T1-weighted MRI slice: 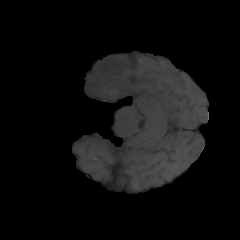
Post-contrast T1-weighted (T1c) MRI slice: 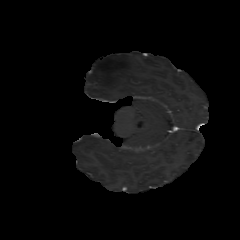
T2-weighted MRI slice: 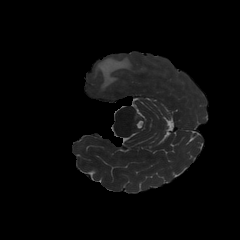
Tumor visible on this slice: yes